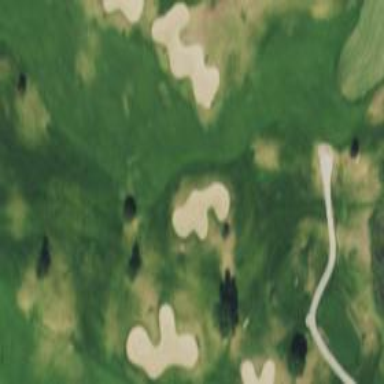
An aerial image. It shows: Golf fairway surrounded by grass.